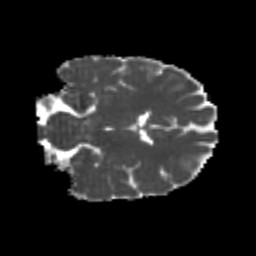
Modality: MD
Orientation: coronal
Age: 20
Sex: female
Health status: healthy
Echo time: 0.074 s